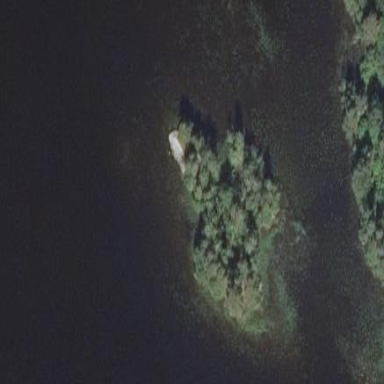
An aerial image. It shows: Islet surrounded by woodland.